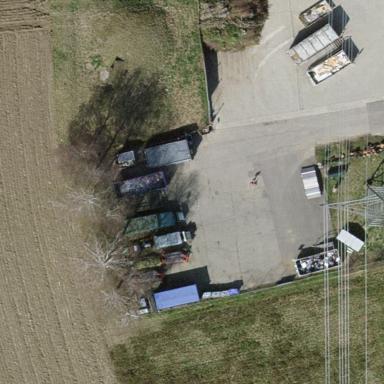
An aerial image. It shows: Recycling centre providing amenities for recycling.